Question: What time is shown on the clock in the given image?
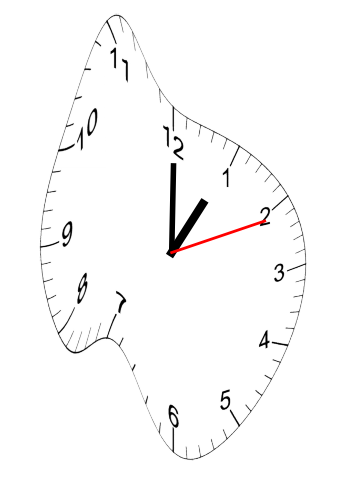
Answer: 01:00:11